Question: I'm encountering an issue with angular-material2 where I'm trying to use an input. However, none of what I tried has worked.
I'm getting this issue:
> 'md-input-container' is not a known element

HTML:
'''
<md-input-container>
<input mdInput placeholder="Favorite food" value="Sushi">
</md-input-container>
'''
I imported this in my and in my :
'''
import { MdInputModule } from '@angular/material';
'''
and I declared it in my 'imports' in @NgModule in
My version of material is
Thanks for your help.
EDIT : I found that I imported it in the which imported another module where I needed to put the declarations. My code is a bit messy, I need to clear it up. Sorry for this my friends. Case closed.
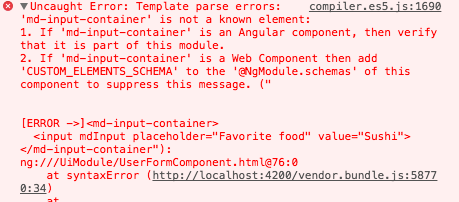
Answer: '''
import { MdInputModule } from '@angular/material';
'''
And add 'MdInputModule' in 'imports: [ MdInputModule ]' in '@NgModule' in 'app.ts'